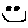
Label: smiley face